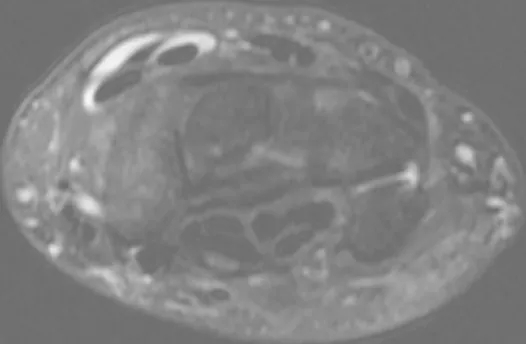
MRI axial view showing thickening and effusion peritendinous at the junction of ECRB and ECRL with extensor pollicis brevis (EPB) and abductor pollicis longus (APL).
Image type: radiology (mri)